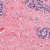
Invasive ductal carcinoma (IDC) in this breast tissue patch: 0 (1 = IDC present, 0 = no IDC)